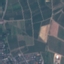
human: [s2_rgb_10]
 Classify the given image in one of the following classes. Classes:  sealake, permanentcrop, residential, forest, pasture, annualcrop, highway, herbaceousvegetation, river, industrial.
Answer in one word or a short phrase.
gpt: PermanentCrop